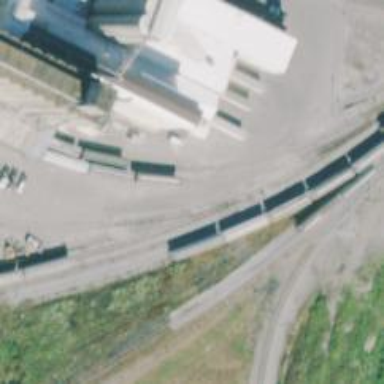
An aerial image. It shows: Rail spur service.